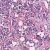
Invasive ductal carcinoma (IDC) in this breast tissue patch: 1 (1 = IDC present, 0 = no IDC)